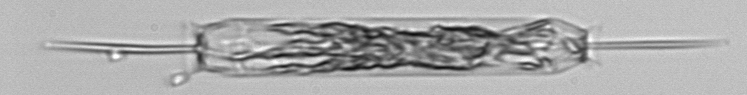
Label: Ditylum_brightwellii